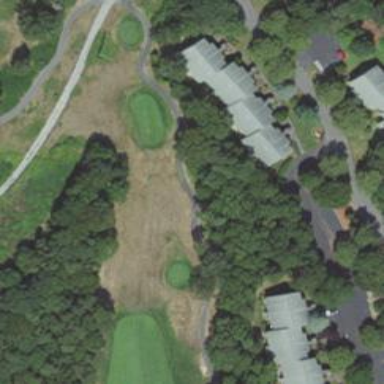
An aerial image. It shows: View of golf hole.